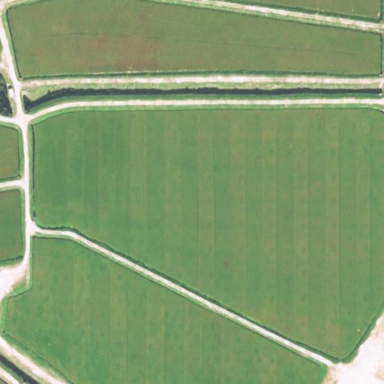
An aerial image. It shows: Farmland with cranberries as the crop.